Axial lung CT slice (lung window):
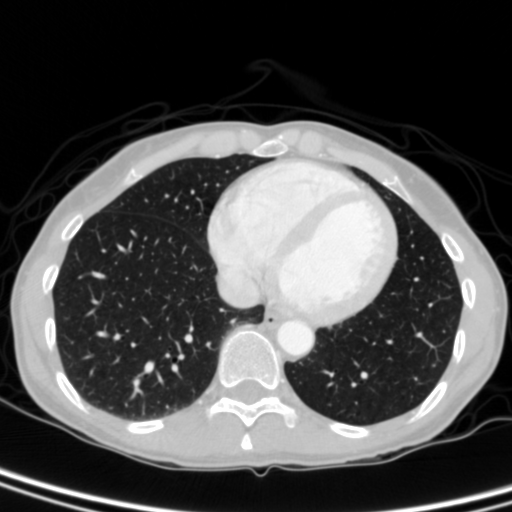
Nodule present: no